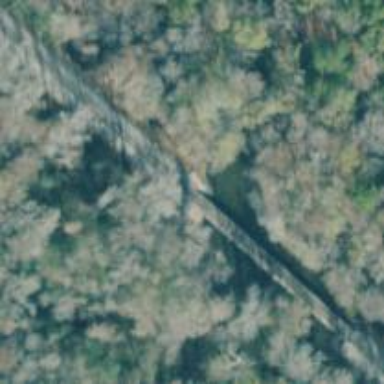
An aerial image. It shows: Bridge over railway line.